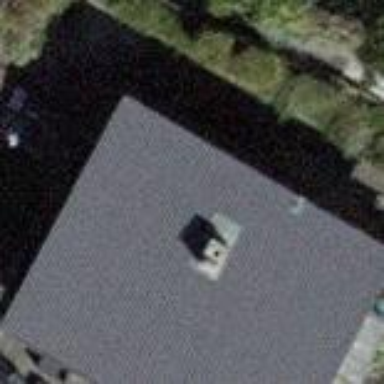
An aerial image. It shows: Building with flat roof.